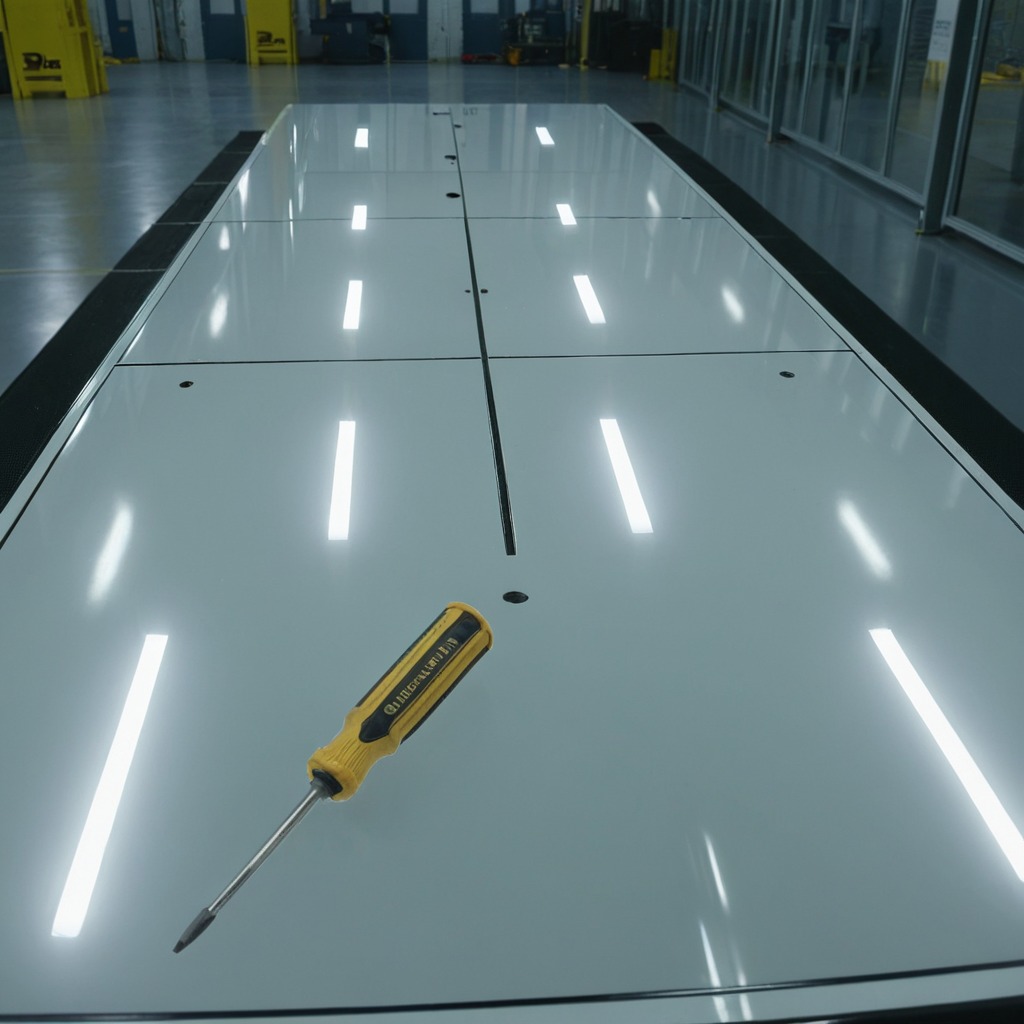
A screwdriver lying on the table in a ship maintenance bay.